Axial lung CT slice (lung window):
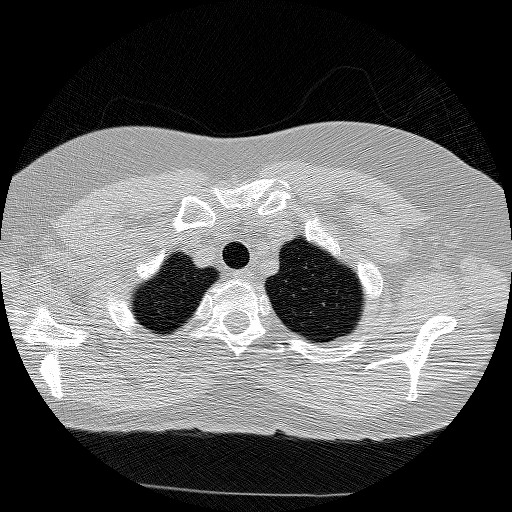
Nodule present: no